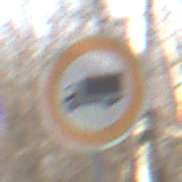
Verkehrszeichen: VerbotFuerKraftfahrzeugeUeberDreiKommaFuenfTonnen
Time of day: MorningAfternoon
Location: Outdoor (Nature)
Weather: Clear
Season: Winter
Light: Natural